Field crop: maize
Growth stage: 1
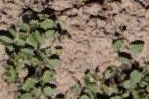
Species: convolvulus